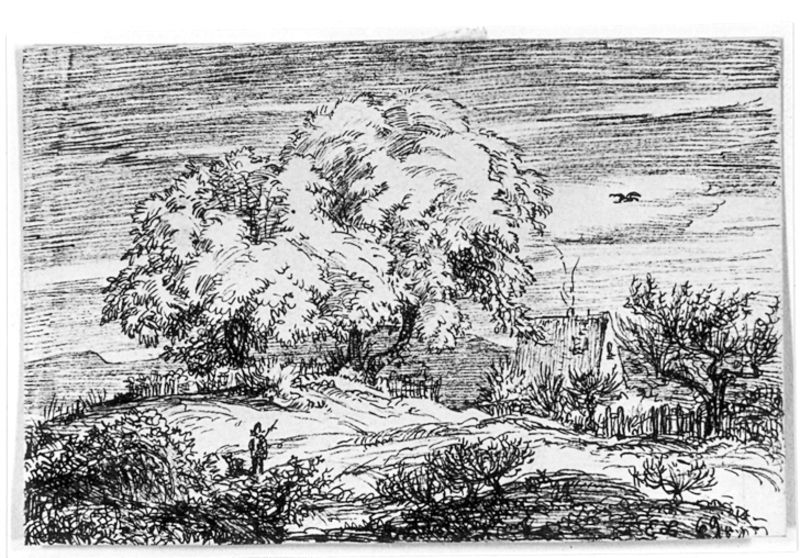
Titel: Kleine Landschaft mit Baumgruppe und Haus
Künstler: Emil Lugo
Standort: Karlsruhe
Institution: Staatliche Kunsthalle Karlsruhe
Schlagwörter: baum, berg, blätter, dunkel, himmel, laub, mann, schatten, vogel, weiß, wolken, bäume, landschaft, fenster, frau, fussgänger, hell, hut, hüte, kopfbedeckungen, schwarz, skizze, zeichnung, ausblick, dach, haus, hund, weg, wiese, zaun, mütze, mützen, mensch, herr, baumstamm, felder, ferne, hügel, natur, strauch, vögel, weide, busch, büsche, gebüsch, hütte, qualm, rauch, sträucher, person, pflanze, kontrast, wald, fliegen, kamin, schornstein, garten, kopfbedeckung, holzschnitt, papier, berge, dorf, grafik, kahl, linien, bauernhof, gartenzaun, hof, hügellandschaft, wetter, junge, striche, bauer, tor, tusche, wandern, sex, druck, schnitt, schwarz weiss, schraffur, holzstich, radierung, stich, soldat, schraffiert, bleistift, jagd, kopie, werkzeug, sicht, jäger, gewehr, thoma, wanderer, bauernhaus, gehöft, planzen, kate, gestrüpp, jahreszeit, hirte, schraffierung, druch, giebeldach, ficken, krähe, vordergrung, vgel, hobbit, bleisitift, unicolor, hut…, sandschaft, auenland, wisese, berg+#, baun